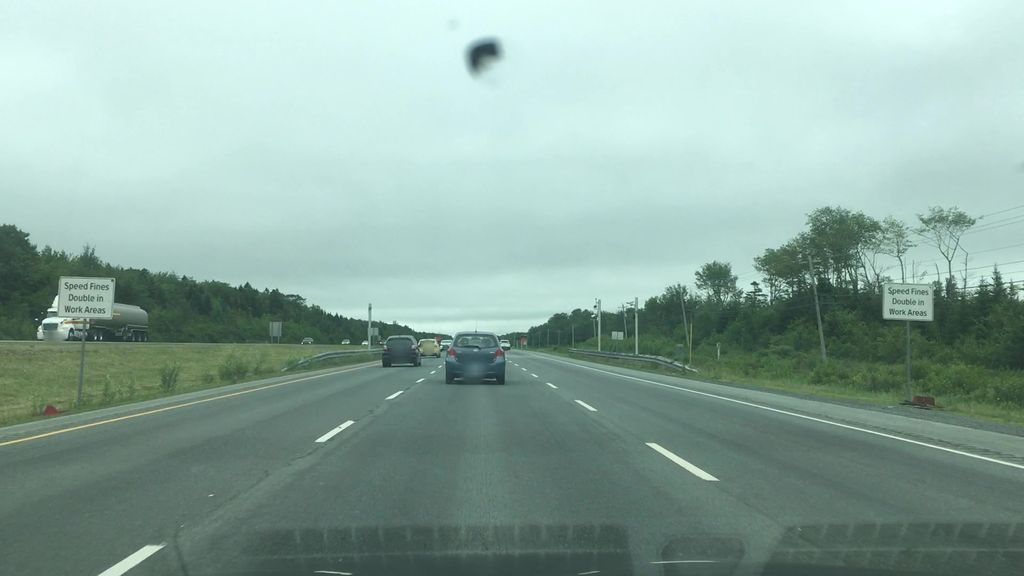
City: halifax